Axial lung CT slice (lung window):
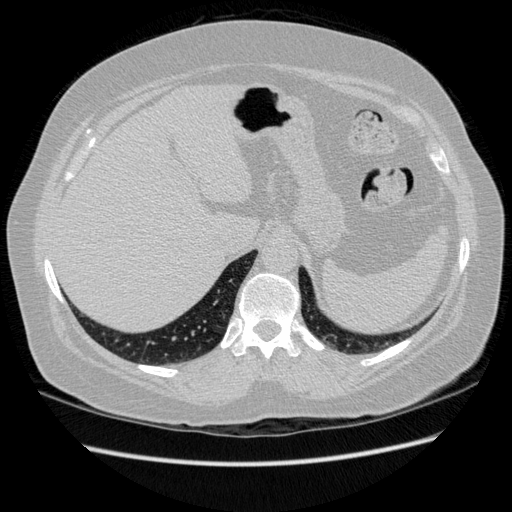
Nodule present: no